Question: I need to the price range seekbar or slider like I have mentioned in the below image. Any help or sample code will be much appreciated.
Thanks in advance.

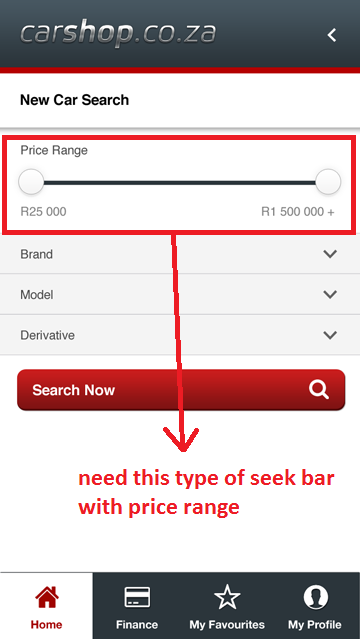
Answer: Android has no such a view. But you can <URL> on github.